Question: I want the btn next to the string. I can't figure it out even using CSS inline

'''
<span class="subscribe_button"> <h3>Books</h3> <%= render 'follow_form' %></span>
'''
CSS:
'''
.subscribe_button {
display: inline;
}
'''
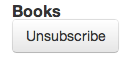
Answer: You have some invalid HTML here.
A block level element cannot be within an inline one, this is basic HTML knowledge.
What I suggest you do is wrap both elements in a 'div' and use float: left;
'''
<div class="wrap">
<h3>Books</h3>
<span class="subscribe_button"> unsubscribe</span>
</div>
'''
CSS:
'''
.wrap
{
width: 300px;
}
.wrap h3,
.wrap span
{
float: left;
}
.wrap span
{
margin-left: 10px/*your value*/;
}
'''
I also suggest you go read up on HTML rules, what is allowed where and why they are or are not allowed.
<URL>